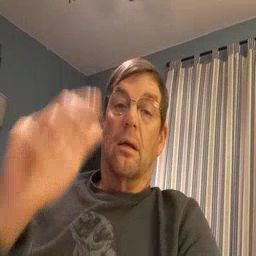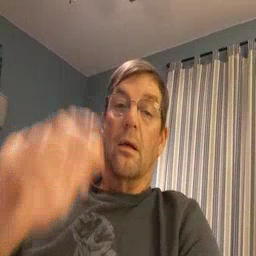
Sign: radio